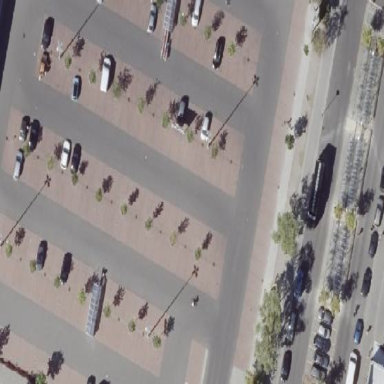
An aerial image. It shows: Parking area with surface.